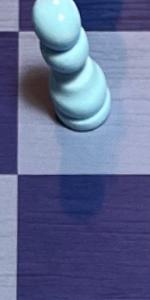
Label: Empty